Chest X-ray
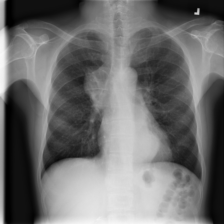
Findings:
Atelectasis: negative
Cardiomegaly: negative
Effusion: negative
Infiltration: negative
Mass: negative
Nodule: negative
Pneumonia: negative
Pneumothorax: negative
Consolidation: negative
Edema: negative
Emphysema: negative
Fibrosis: negative
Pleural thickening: negative
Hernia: negative